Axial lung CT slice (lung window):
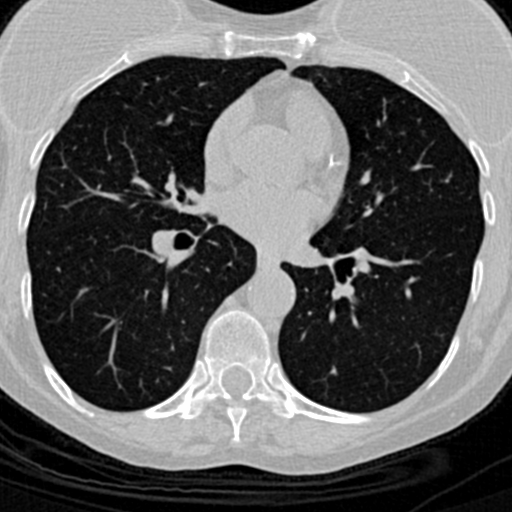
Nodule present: no